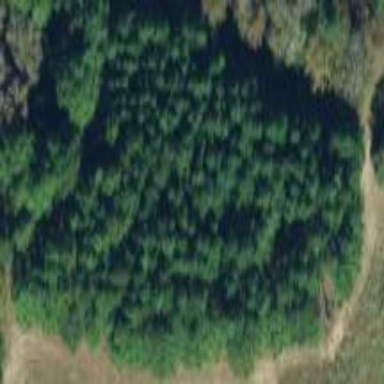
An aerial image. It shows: Evergreen needle-leaved forest.